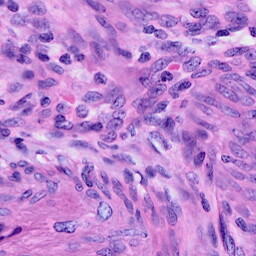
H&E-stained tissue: Cervix